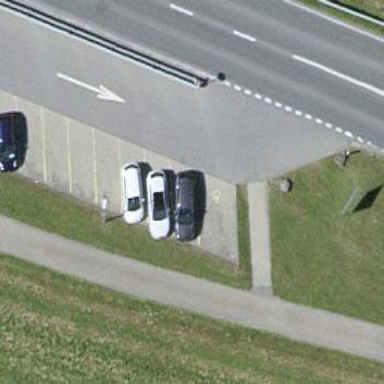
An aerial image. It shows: Parking area with surface.